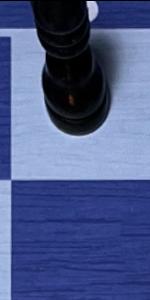
Label: Empty